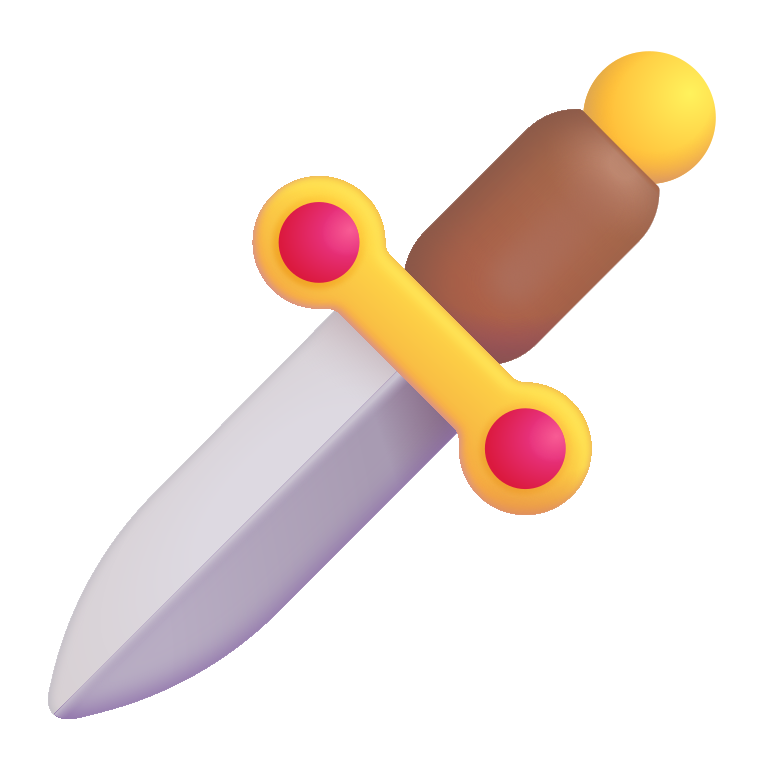
dagger color